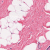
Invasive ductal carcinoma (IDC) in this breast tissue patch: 0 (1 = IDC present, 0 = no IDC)